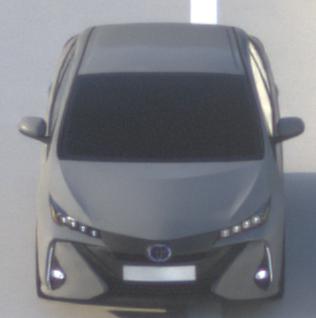
Make: Toyota
Model: Prius 1.8 Plug-In Hybrid
Detailed model: Prius (XW5) Plug-In
Model produced from: 2019/07
Model produced until: 2020/07
Doors: 5
Color: gray
Road condition: dry road
Daytime: sunrise or sunset
Contrast: medium contrast